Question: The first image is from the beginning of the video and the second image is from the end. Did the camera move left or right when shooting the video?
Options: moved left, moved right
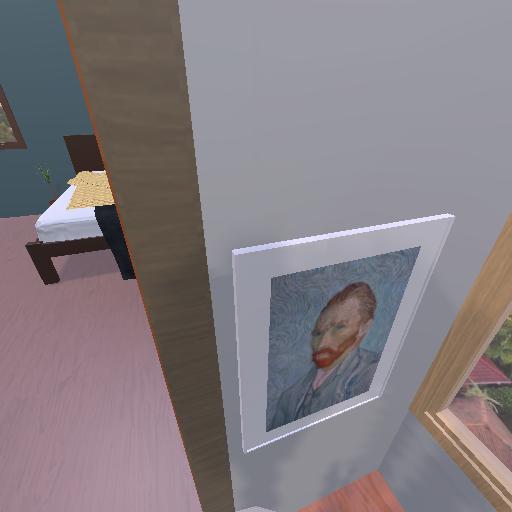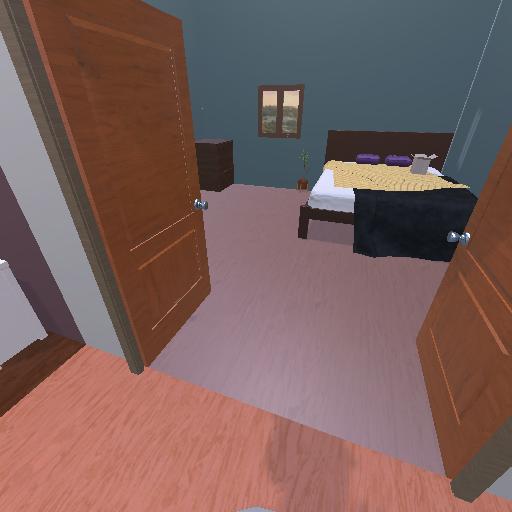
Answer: moved left